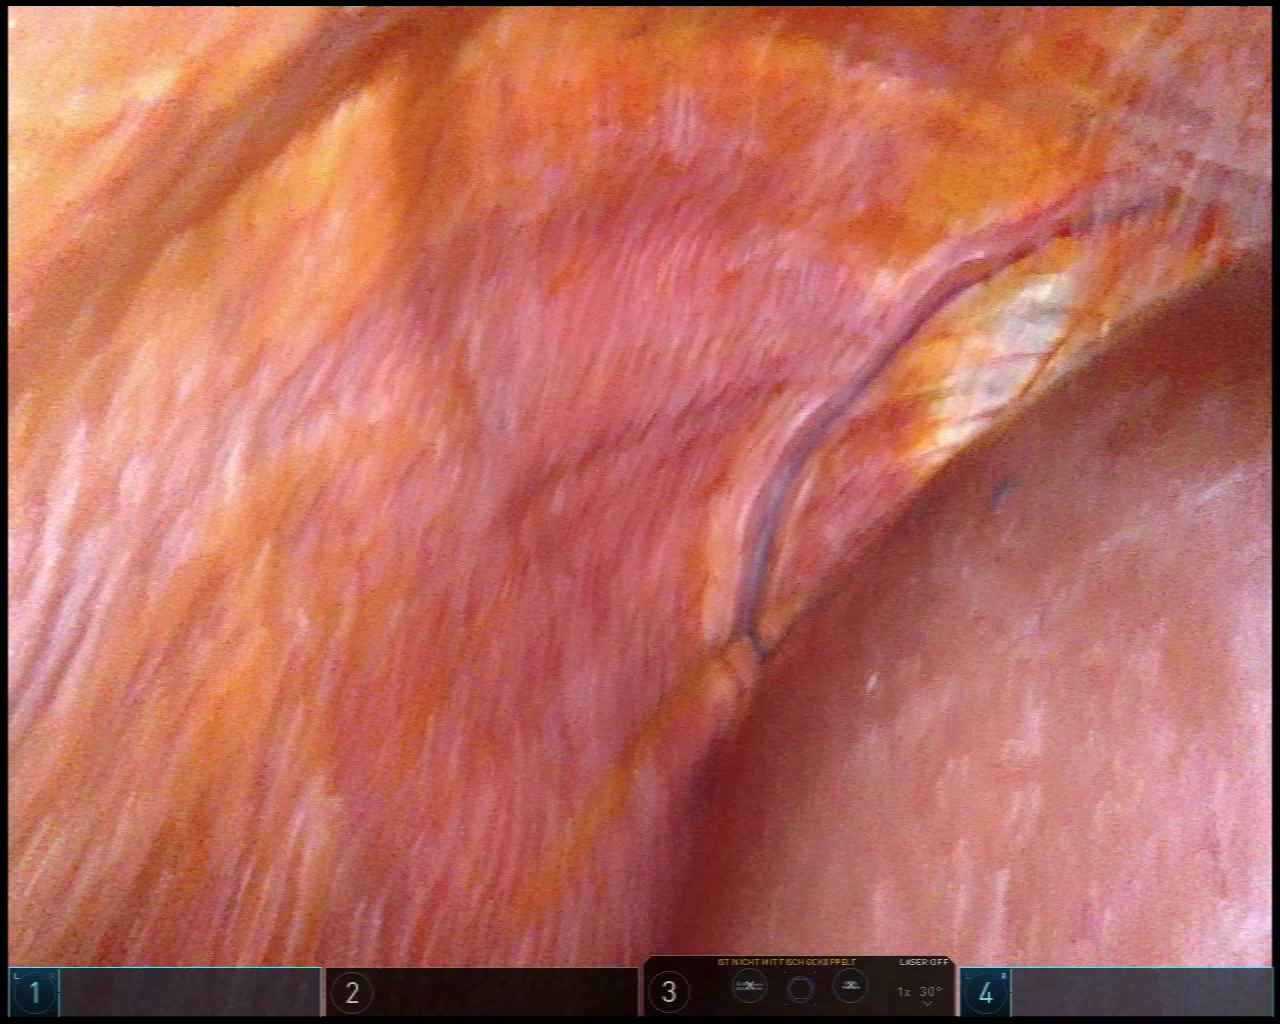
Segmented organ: liver
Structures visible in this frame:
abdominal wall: yes
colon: no
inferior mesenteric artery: no
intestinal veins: no
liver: yes
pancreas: no
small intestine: no
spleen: no
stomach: no
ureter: no
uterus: no
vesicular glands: no